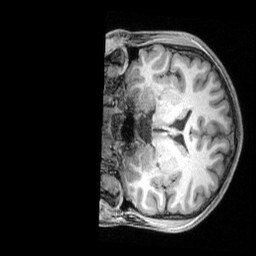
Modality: T1w
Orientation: coronal
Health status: healthy
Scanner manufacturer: siemens
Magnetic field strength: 3 T
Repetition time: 2.4 s
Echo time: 0.00201 s